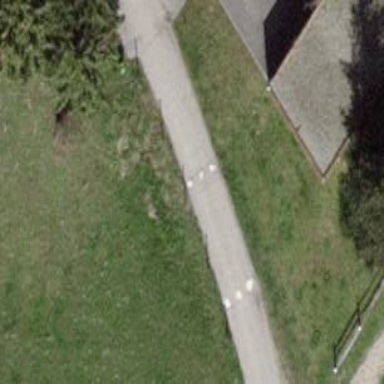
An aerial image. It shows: Traffic calming table.